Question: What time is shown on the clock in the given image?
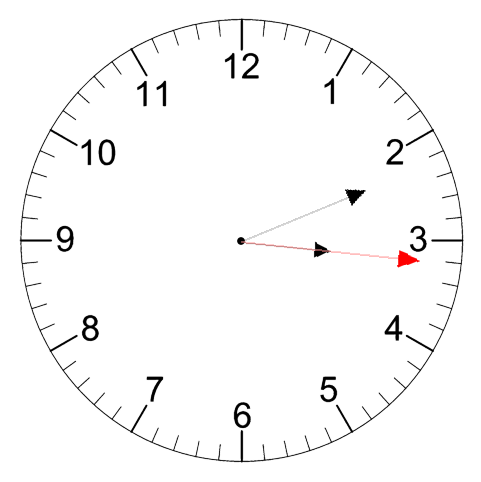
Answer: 03:11:16